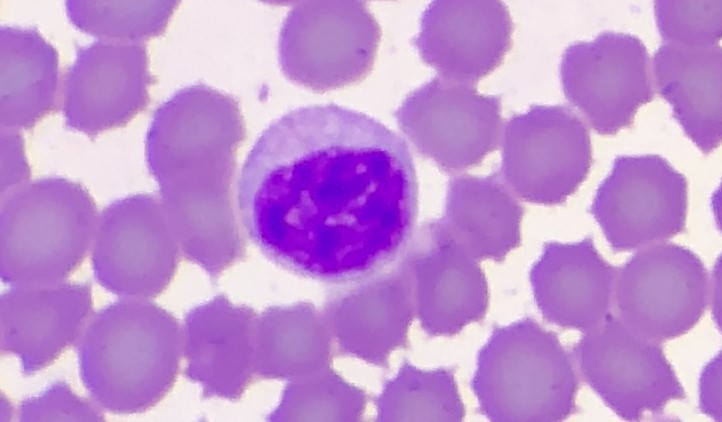
White blood cell type: Lymphocyte